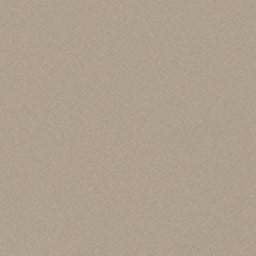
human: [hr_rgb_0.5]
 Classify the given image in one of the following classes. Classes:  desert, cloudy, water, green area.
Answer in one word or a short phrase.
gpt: desert